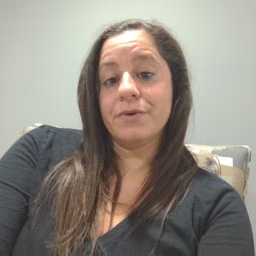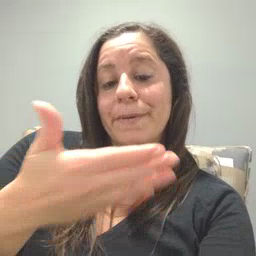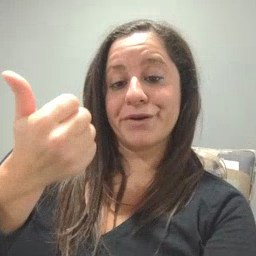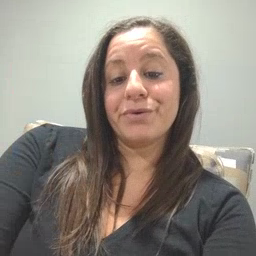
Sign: better